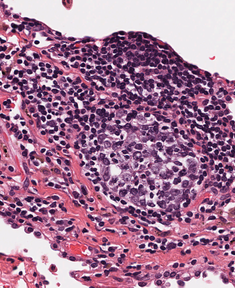
Tumor epithelial tissue: no
Tumor-associated stroma tissue: yes
Normal tissue: no